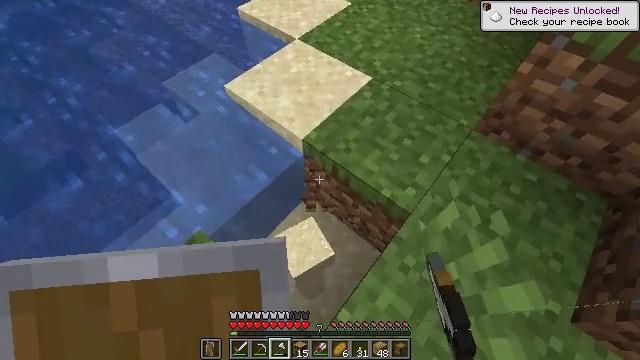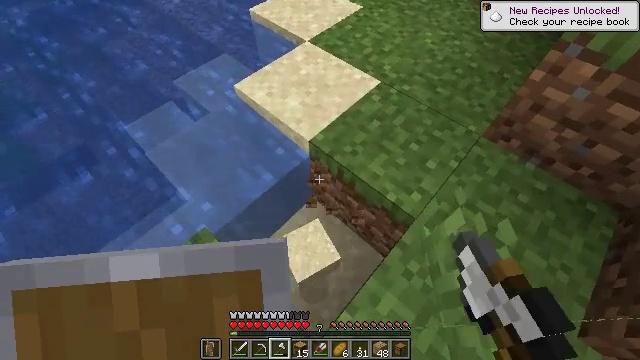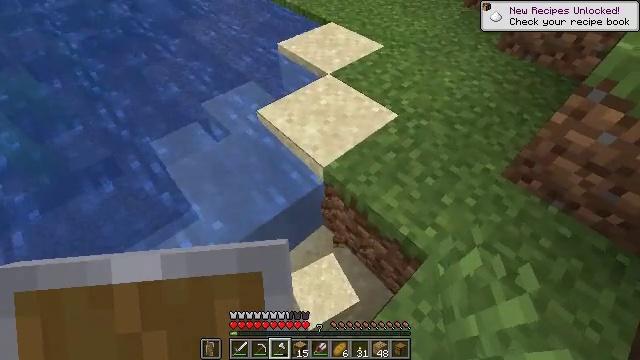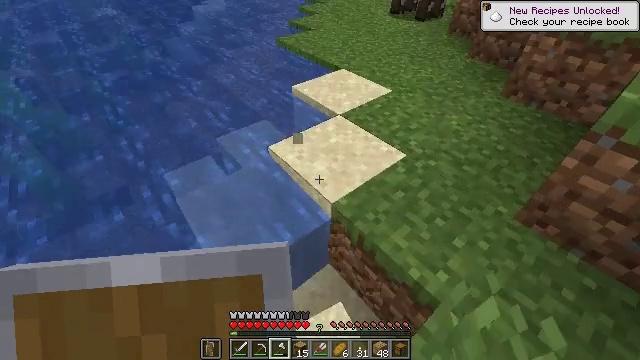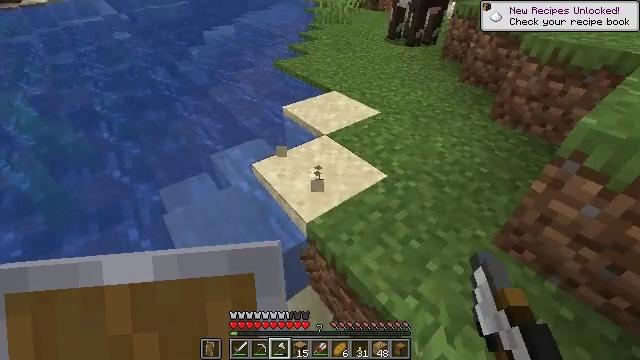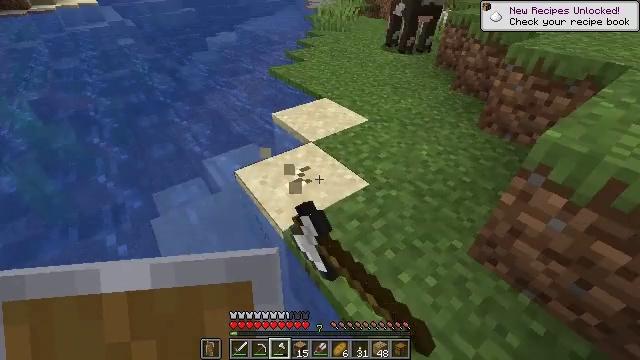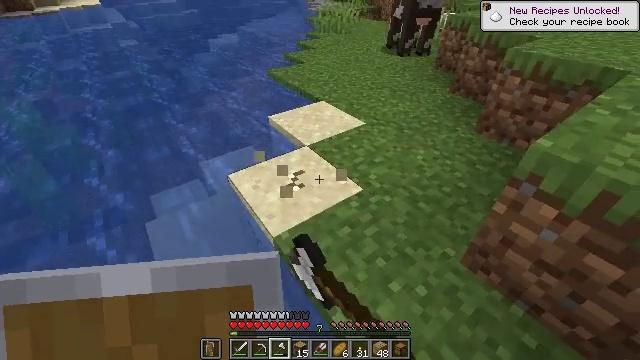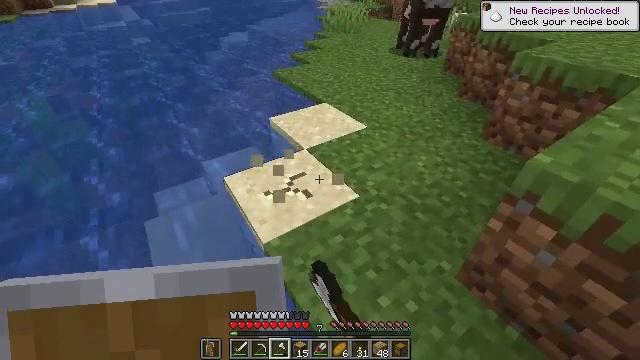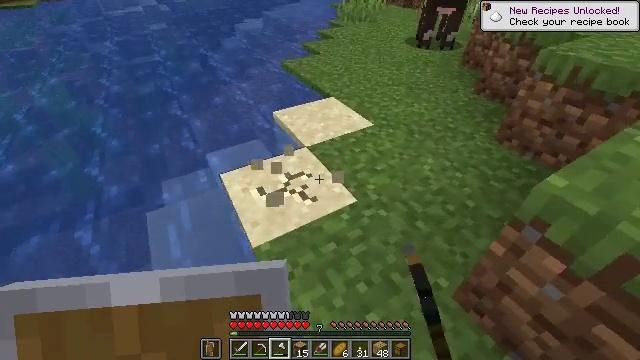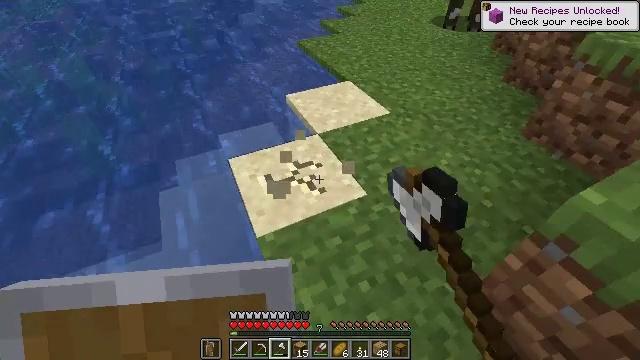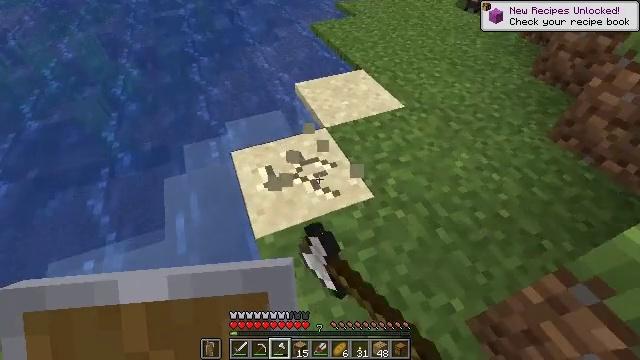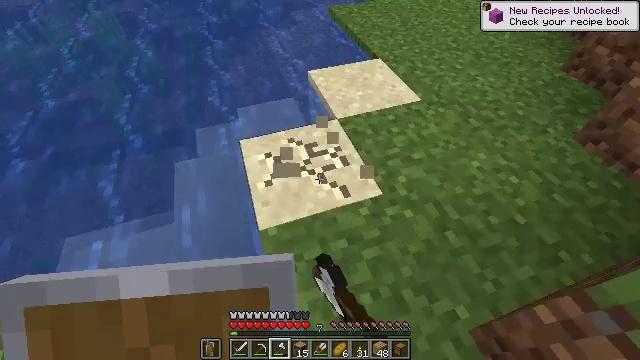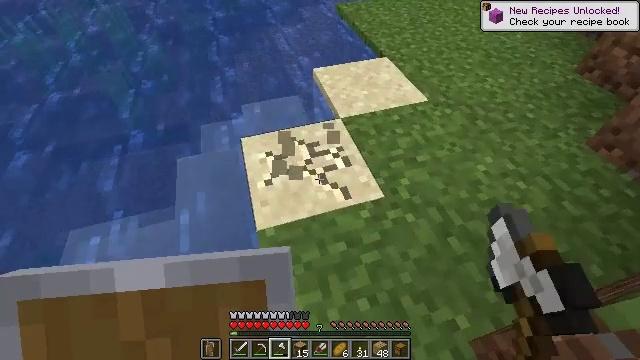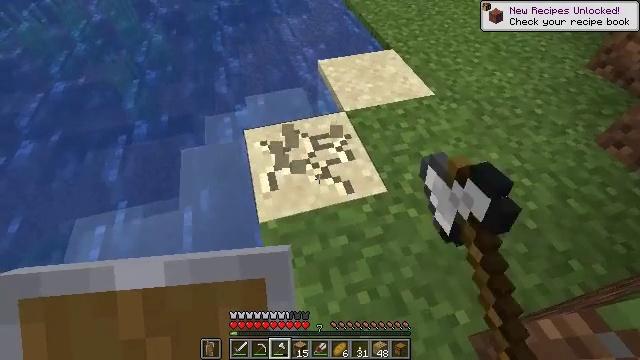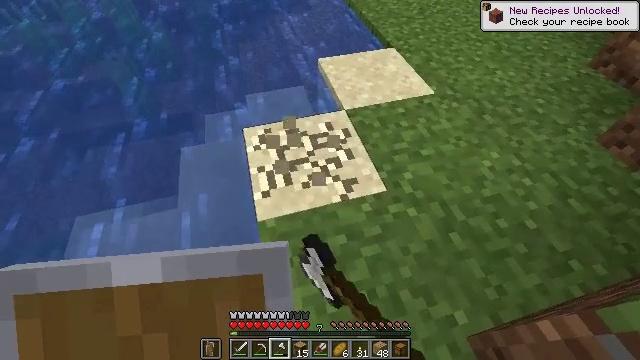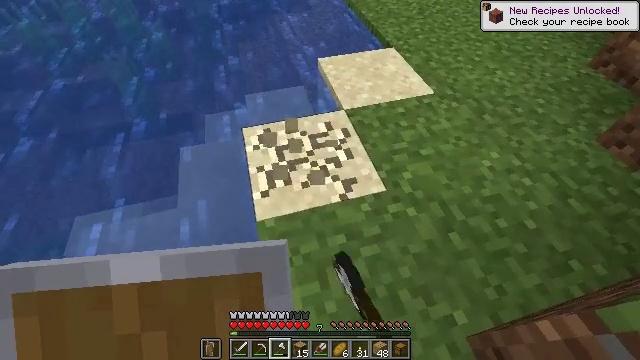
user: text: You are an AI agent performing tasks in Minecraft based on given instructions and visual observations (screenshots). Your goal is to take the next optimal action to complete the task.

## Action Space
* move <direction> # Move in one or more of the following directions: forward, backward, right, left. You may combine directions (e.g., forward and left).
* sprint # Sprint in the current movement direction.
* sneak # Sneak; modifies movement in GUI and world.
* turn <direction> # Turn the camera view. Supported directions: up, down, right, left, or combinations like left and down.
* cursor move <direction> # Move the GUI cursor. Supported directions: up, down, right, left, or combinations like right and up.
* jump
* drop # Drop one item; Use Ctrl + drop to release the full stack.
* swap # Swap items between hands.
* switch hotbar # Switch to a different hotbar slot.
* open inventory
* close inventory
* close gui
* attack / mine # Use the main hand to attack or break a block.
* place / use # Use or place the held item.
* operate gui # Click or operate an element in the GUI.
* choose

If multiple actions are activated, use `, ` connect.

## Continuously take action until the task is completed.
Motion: motion action
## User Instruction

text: Collect sand to make glass.
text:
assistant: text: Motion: turn left, attack / mine
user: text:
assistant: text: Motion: turn left and up, attack / mine
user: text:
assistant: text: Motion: move right, turn left and up, attack / mine
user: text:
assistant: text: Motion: move right, turn left and up, attack / mine
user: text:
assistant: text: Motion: move right, turn up, attack / mine
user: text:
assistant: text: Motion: move forward and move right, attack / mine
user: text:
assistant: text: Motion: move forward and move right, turn left, attack / mine
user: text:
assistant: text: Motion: move forward, turn left and down, attack / mine
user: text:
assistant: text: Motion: move forward, turn left and down, attack / mine
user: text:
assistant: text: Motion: turn left and down, attack / mine
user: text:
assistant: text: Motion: turn left and down, attack / mine
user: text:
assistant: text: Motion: turn left, attack / mine
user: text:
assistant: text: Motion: turn left and down, attack / mine
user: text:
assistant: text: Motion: attack / mine
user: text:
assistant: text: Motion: attack / mine
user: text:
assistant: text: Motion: attack / mine
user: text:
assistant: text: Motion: attack / mine
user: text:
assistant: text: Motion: attack / mine
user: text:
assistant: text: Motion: attack / mine
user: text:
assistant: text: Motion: attack / mine
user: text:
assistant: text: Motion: attack / mine
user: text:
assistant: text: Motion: attack / mine
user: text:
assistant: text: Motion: attack / mine
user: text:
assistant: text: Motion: move forward, attack / mine
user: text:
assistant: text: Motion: move forward, turn right and up, attack / mine
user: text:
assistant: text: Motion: move forward, turn right, attack / mine
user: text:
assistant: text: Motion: move forward and move right, attack / mine
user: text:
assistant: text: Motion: move forward and move right, attack / mine
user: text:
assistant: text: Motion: move forward and move right, turn left and down, attack / mine
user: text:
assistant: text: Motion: move forward and move right, attack / mine